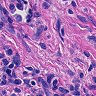
Metastatic tissue present: yes